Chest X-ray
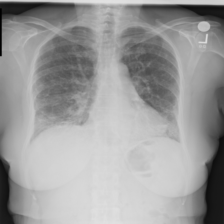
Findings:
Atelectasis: negative
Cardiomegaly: negative
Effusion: negative
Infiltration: negative
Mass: negative
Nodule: negative
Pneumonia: negative
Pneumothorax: negative
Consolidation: negative
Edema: negative
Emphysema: negative
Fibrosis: negative
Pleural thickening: negative
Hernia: negative